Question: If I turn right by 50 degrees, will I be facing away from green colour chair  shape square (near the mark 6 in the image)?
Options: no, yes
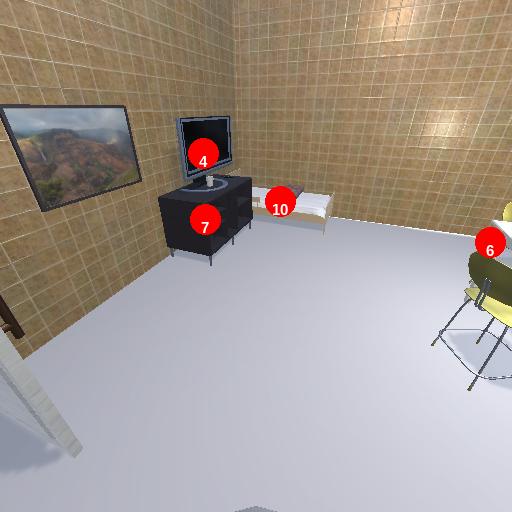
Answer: no